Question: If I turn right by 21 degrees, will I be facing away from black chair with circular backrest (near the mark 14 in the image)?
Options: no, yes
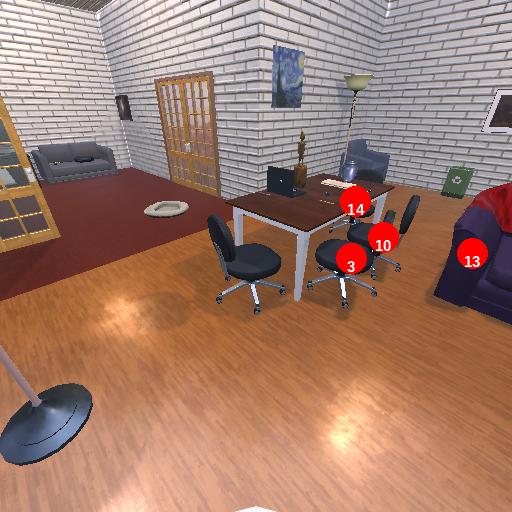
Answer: no